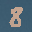
Label: 8